九年级 · 度量几何学
如图, 在 $R t \triangle A B C$ 中, $\angle A=90^{\circ}, A D \perp B C$, 垂足为 $D$.给出下列四个结论: (1) $\sin \alpha=\sin B$; (2) $\sin \beta=\sin C$; (3) $\sin B=\cos C$; (4) $\sin \alpha=\cos \beta$. 其中正确的结论有

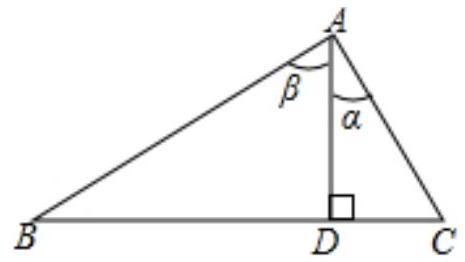
答案: (1)(2)(3)
解析: 解: $\because \angle A=90^{\circ}, A D \perp B C$,

$\therefore \angle \alpha+\angle \beta=90^{\circ}, \angle B+\angle \beta=90^{\circ}, \angle B+\angle C=90^{\circ}$,

$\therefore \angle \alpha=\angle B, \angle \beta=\angle C$,

$\therefore \sin \alpha=\sin B$, 故 1 1正确;

$\sin \beta=\sin C$, 故(2)正确;

$\because$ 在 $R$ t $\triangle A B C$ 中 $\sin B=\frac{A C}{B C}, \cos C=\frac{A C}{B C}$,

$\therefore \sin B=\cos C$, 故(3)正确;

$\because \sin \alpha=\sin B, \cos \angle \beta=\cos C$,

$\therefore \sin \alpha=\cos \angle \beta$, 故(4)正确;

故答案为(1)(2)(3)(4).

本题主要考查锐角三角函数的定义, 根据 $\angle A=90^{\circ}, A D \perp B C$, 可得 $\angle \alpha=\angle B, \angle \beta=\angle C$, 再利用锐角三角函数的定义可列式进行逐项判断.

本题主要考查锐角的三角函数, 解题的关键是熟练掌握互余两角的三角函数间的关系.